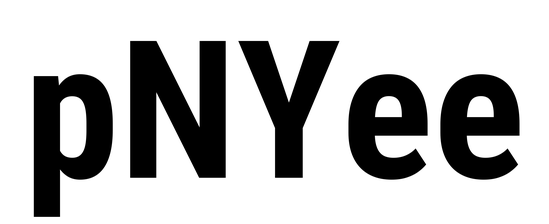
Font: Roboto_Condensed_Bold